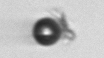
Label: bead